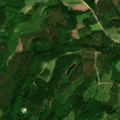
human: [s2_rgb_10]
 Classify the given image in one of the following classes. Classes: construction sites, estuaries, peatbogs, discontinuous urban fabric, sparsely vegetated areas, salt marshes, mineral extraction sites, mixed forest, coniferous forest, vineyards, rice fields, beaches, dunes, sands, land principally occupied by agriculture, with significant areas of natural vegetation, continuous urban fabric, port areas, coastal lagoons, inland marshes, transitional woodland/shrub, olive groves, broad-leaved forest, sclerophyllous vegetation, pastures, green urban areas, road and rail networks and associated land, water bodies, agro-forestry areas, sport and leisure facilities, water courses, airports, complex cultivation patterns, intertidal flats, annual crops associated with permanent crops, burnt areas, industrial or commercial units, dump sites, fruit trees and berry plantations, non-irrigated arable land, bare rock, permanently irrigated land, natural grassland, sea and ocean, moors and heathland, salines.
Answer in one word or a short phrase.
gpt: mixed forest